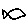
Label: fish